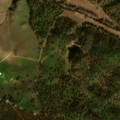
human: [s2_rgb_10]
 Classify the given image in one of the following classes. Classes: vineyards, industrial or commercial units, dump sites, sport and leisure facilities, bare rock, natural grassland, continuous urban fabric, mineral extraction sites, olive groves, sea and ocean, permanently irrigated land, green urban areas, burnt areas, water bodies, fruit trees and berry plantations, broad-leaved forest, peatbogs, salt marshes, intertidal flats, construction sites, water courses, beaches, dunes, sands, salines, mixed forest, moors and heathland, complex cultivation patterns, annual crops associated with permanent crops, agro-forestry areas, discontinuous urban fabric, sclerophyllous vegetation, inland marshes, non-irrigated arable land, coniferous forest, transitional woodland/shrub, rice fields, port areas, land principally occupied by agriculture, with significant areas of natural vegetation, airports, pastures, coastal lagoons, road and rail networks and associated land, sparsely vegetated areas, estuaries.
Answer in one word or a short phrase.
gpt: non-irrigated arable land, pastures, agro-forestry areas, transitional woodland/shrub